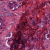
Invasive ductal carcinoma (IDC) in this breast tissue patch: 1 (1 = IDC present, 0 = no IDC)